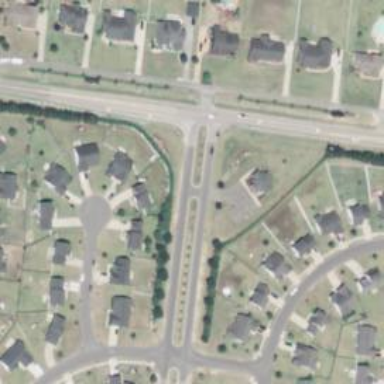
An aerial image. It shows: Residential road.